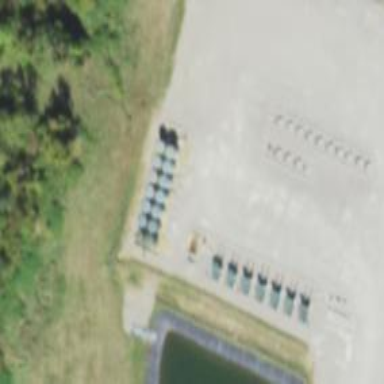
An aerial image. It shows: Storage tank that is man-made.